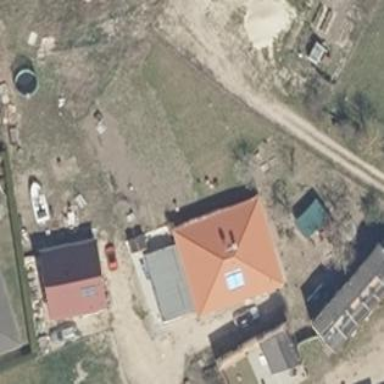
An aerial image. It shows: Simple and straightforward house.